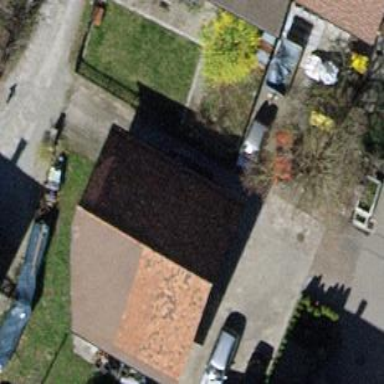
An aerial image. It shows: Shed building.